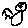
Label: bird